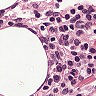
Metastatic tissue present: no